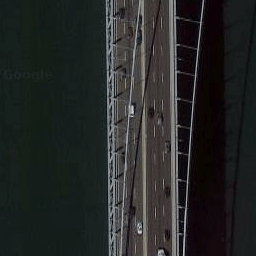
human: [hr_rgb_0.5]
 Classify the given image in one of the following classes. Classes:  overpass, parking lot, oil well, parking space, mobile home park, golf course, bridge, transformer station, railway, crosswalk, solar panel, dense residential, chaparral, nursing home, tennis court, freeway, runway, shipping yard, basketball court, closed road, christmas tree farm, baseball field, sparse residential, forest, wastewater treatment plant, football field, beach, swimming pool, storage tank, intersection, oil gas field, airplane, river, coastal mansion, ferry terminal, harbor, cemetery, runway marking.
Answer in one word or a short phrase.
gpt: bridge